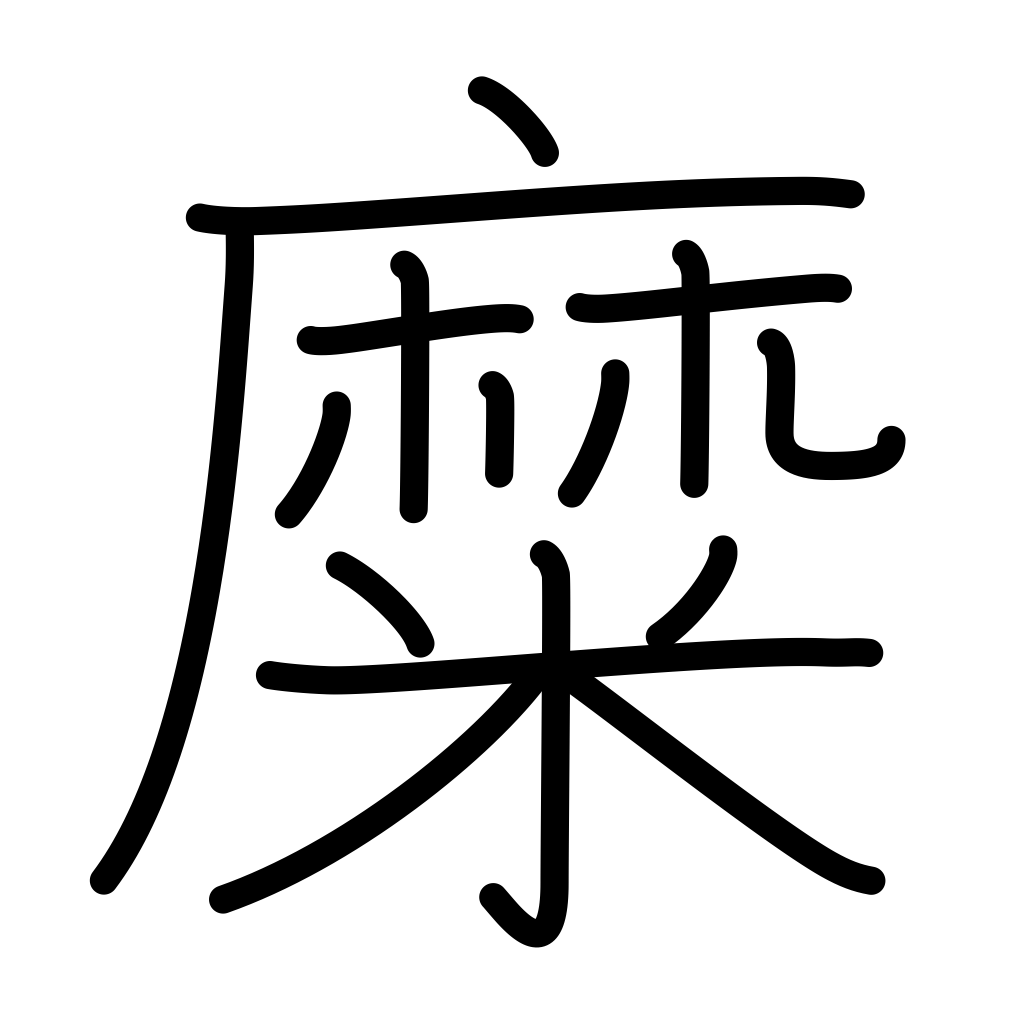
Meaning: be inflamed